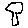
Label: tree